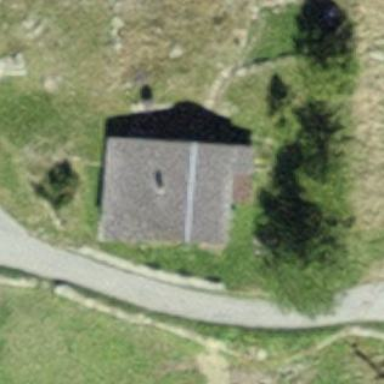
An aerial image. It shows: Simple house.